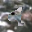
Label: 4